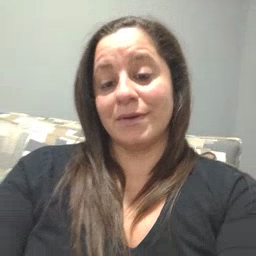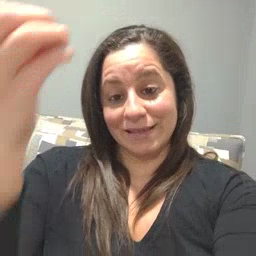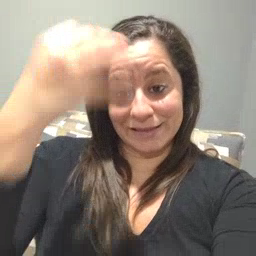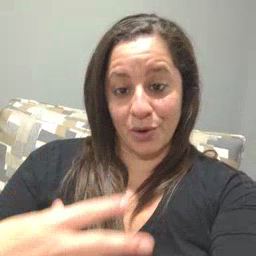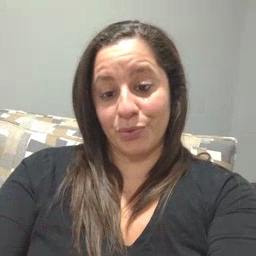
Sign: shower